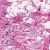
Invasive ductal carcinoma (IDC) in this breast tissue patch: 0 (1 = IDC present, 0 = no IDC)